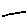
Label: line